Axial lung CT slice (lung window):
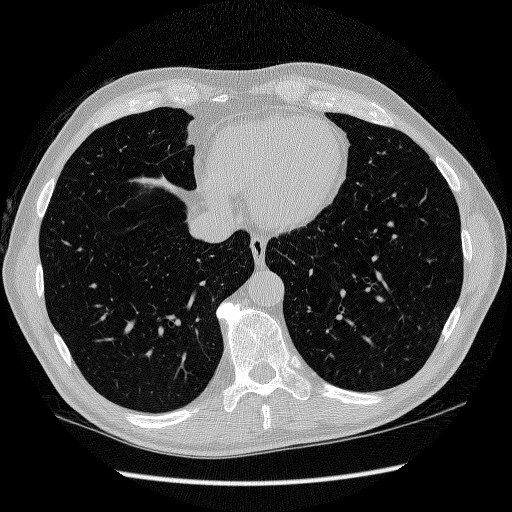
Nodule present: no